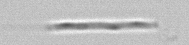
Label: Leptocylindrus